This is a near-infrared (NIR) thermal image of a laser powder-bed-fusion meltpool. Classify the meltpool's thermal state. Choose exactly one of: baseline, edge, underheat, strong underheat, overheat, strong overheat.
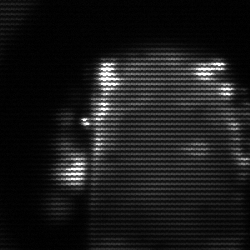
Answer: baseline